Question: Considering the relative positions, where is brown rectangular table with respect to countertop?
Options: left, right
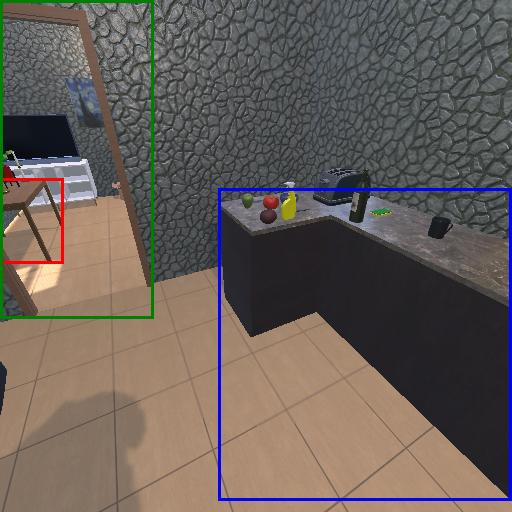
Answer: left